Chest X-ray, PA view. Patient: 47 years old, sex F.
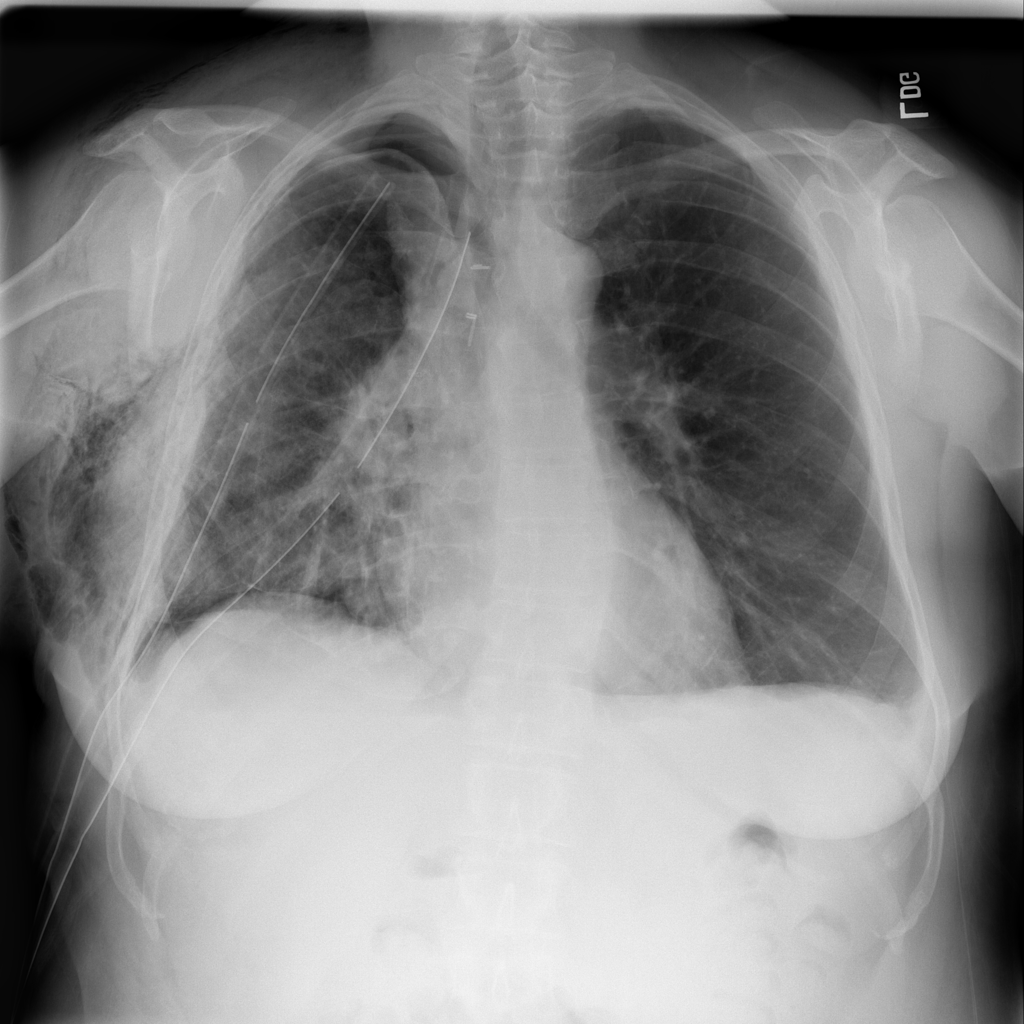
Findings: Pneumothorax